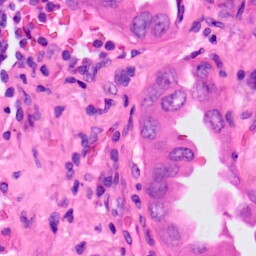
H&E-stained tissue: Lung